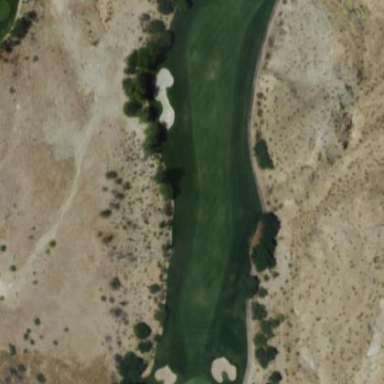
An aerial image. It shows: Rough area on grassy golf course.